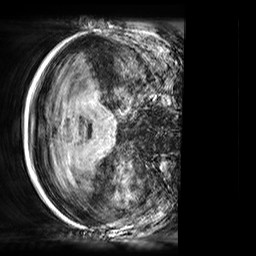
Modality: T1w
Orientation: axial
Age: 31
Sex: female
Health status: healthy
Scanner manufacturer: siemens
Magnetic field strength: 3 T
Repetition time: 2.5 s
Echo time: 0.00299 s